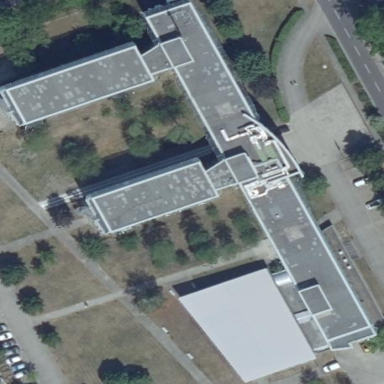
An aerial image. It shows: Commercial building with flat roof.